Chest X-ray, PA view. Patient: 41 years old, sex M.
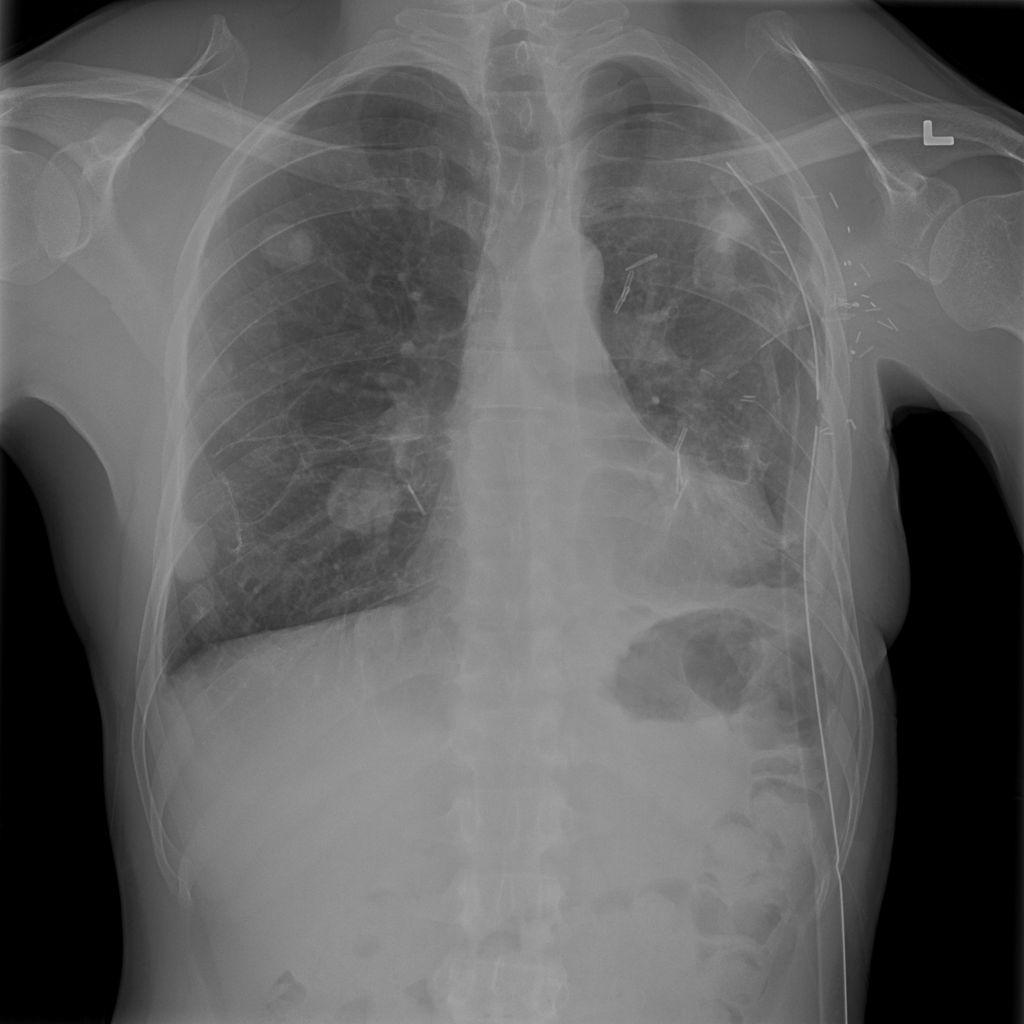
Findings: Pneumothorax